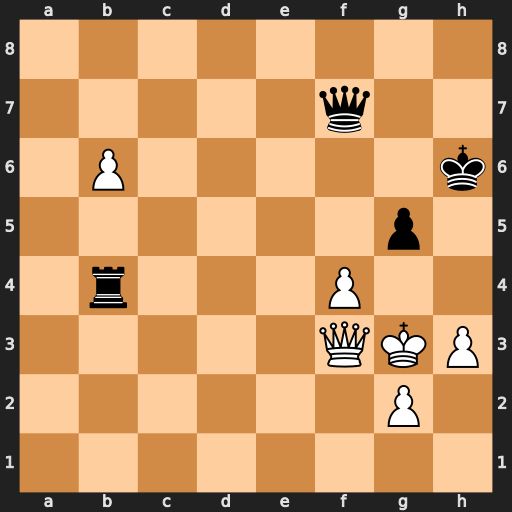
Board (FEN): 8/5q2/1P5k/6p1/1r3P2/5QKP/6P1/8
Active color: w
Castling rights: -
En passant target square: -
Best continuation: fxg5+ Kg6 Qd3+ Kh5 Qd1+ Kxg5 h4+ Rxh4 Qd8+